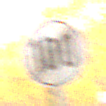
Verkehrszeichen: EndeGeschwindigkeit100
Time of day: SunriseSunset
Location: Roofed (Suburban)
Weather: Clear
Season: NotSpecified
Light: Natural